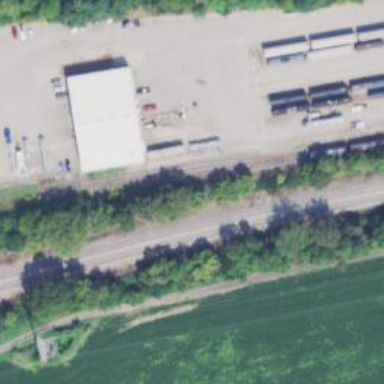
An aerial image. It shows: Railway siding with rails.